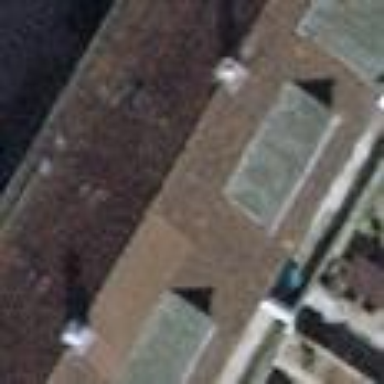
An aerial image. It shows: Building with gabled roof made of roof tiles. The roof is oriented across the structure.